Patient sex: F
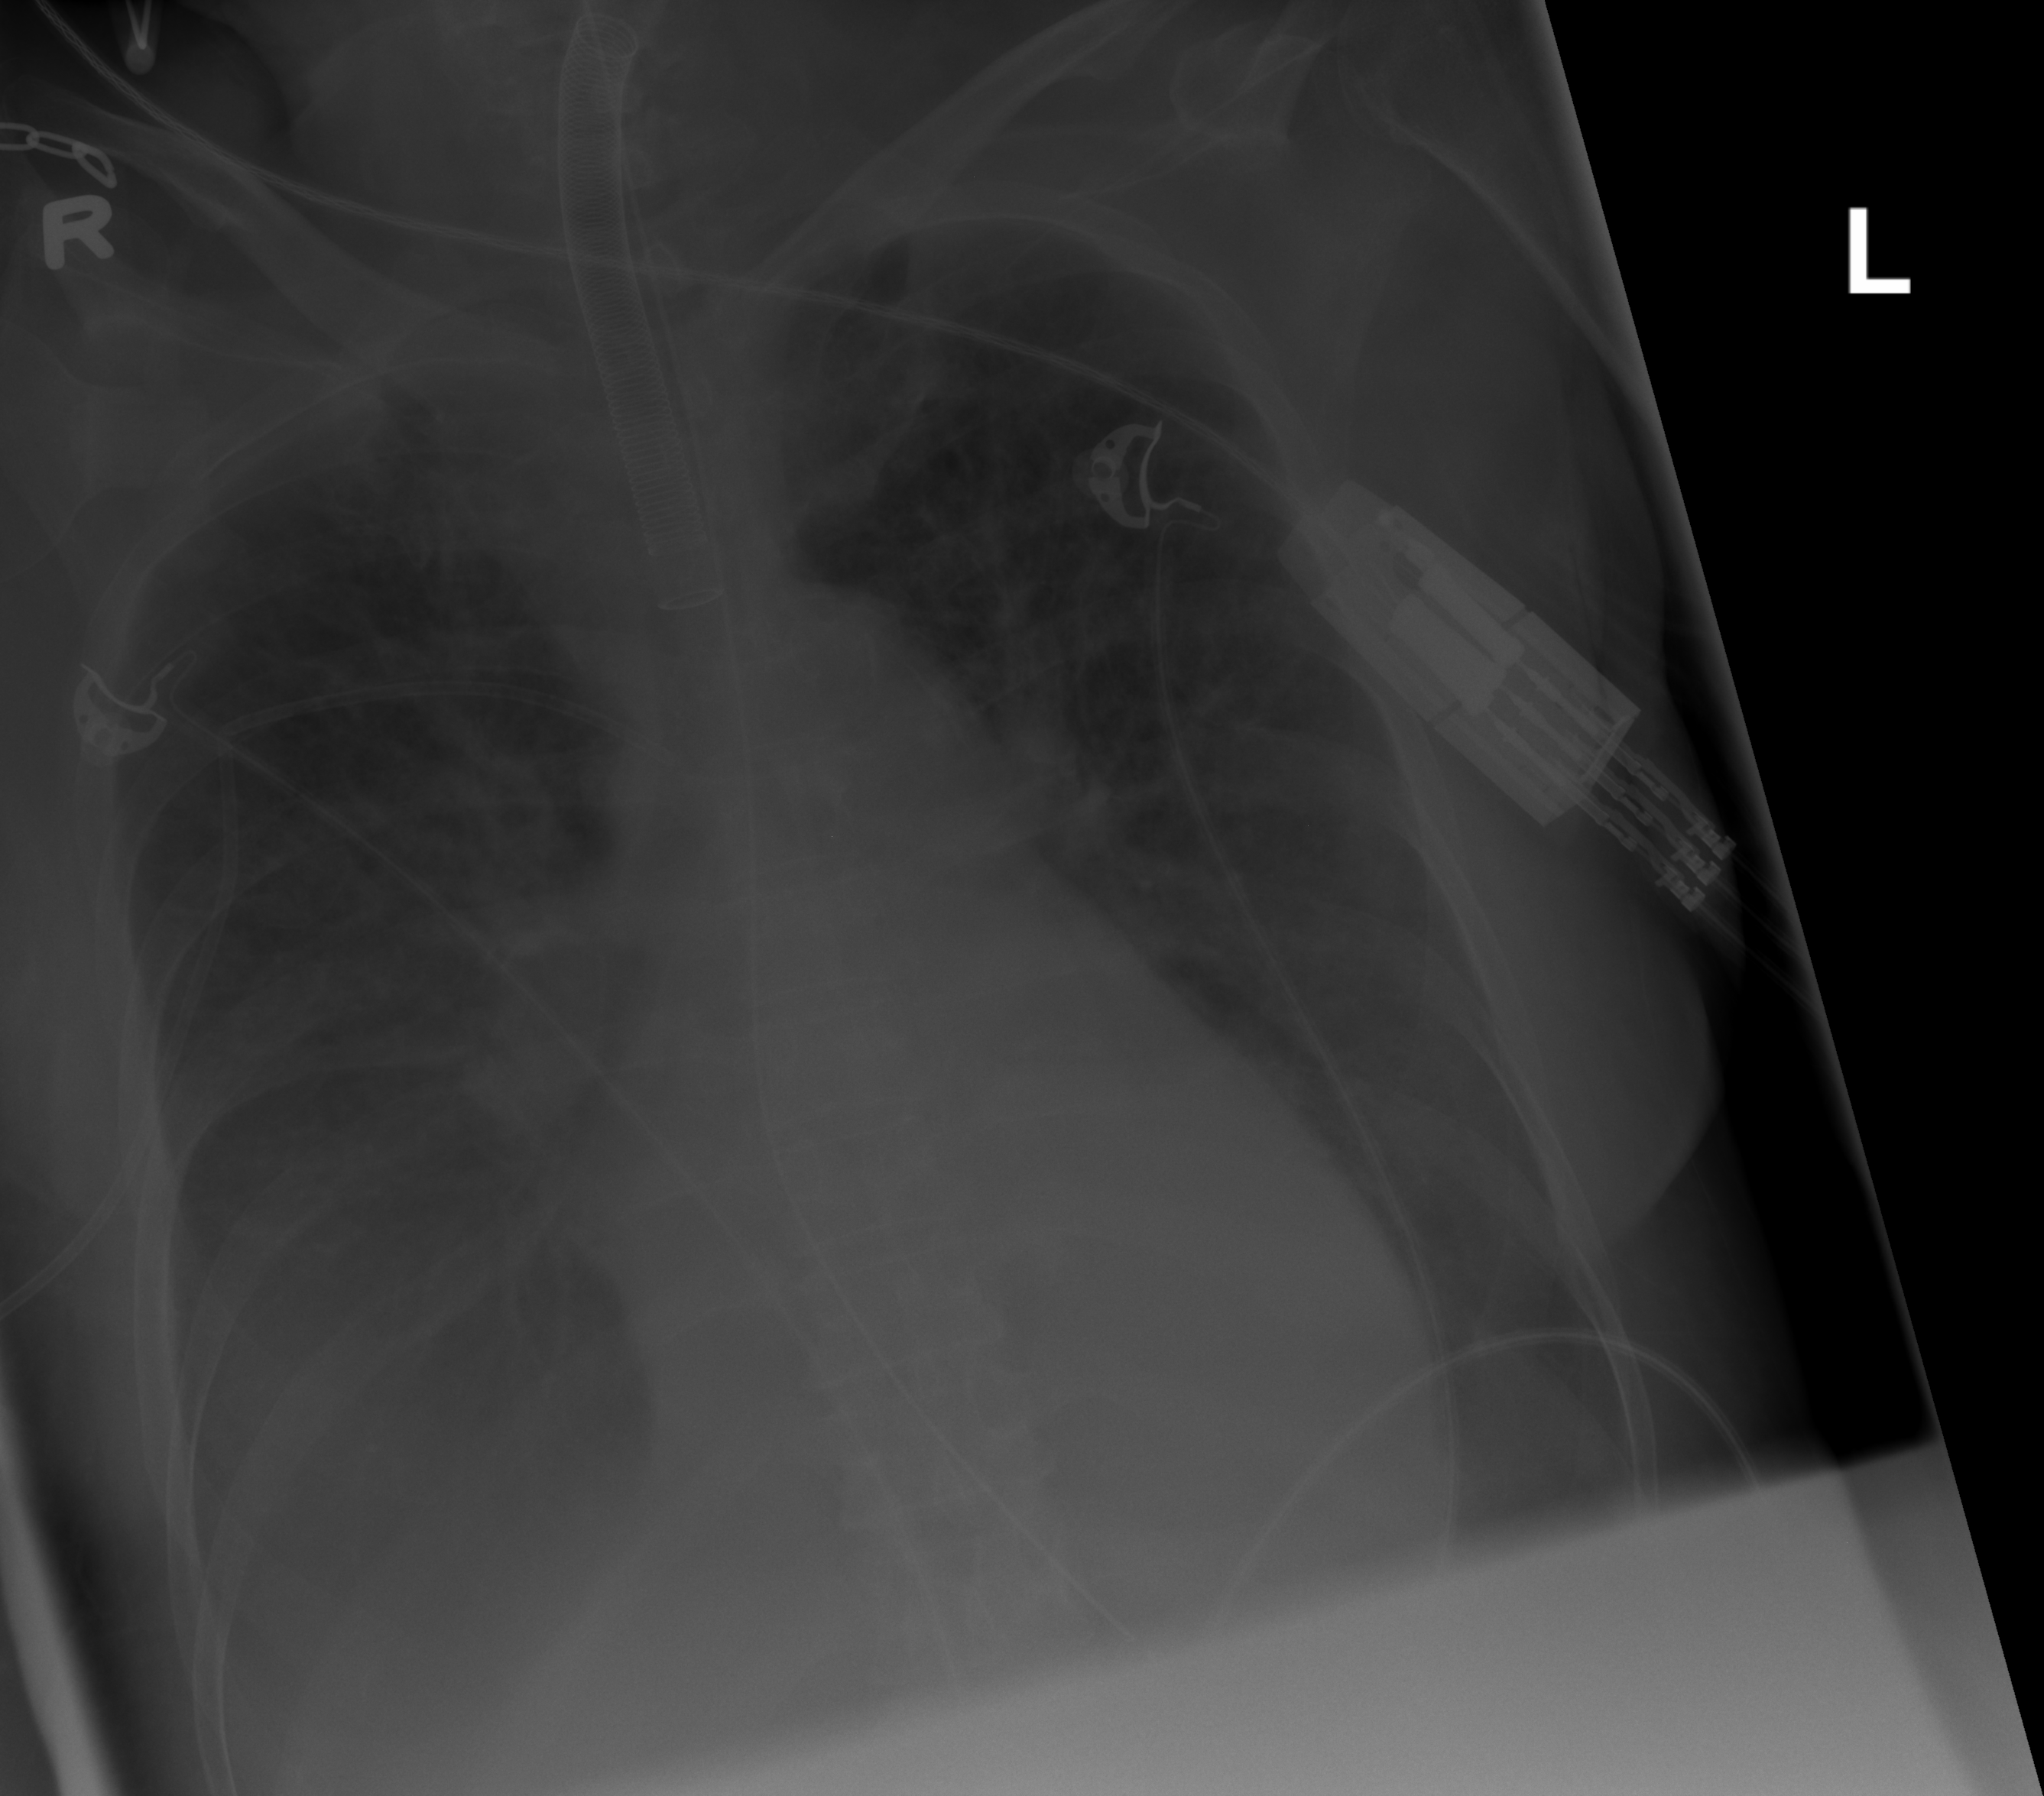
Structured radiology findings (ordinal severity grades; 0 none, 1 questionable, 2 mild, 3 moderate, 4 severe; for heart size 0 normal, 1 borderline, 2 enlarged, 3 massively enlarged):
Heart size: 1
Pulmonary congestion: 3
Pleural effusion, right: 3
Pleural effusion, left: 2
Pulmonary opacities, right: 0
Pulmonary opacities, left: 0
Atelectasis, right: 3
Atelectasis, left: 3